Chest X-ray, PA view. Patient: 31 years old, sex M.
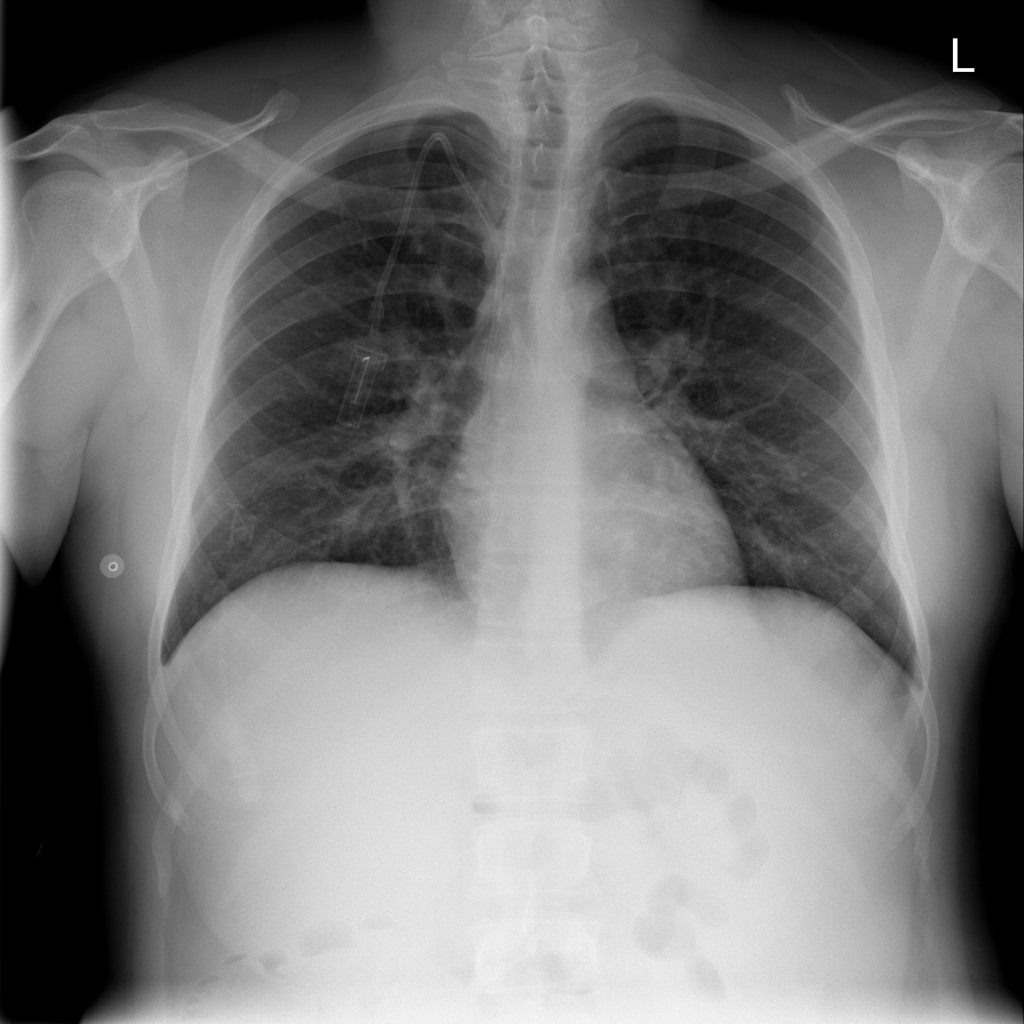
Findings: No Finding